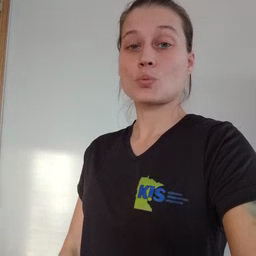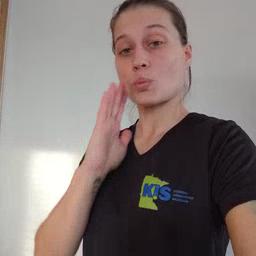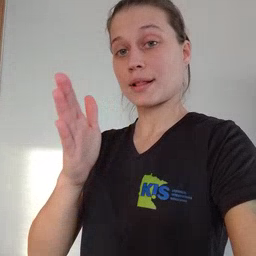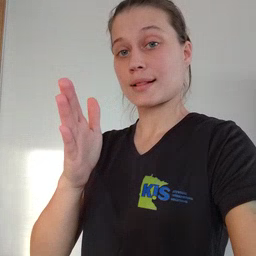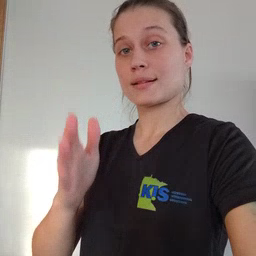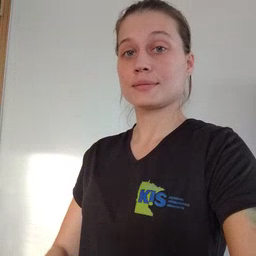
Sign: will